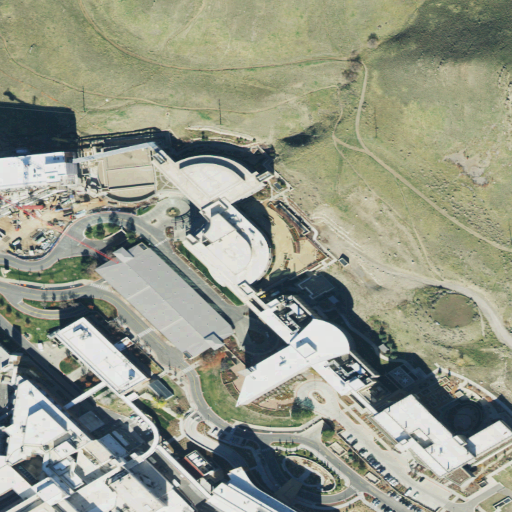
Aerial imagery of valley in Utah named Cephalopod Gulch containing grassland, medium intensity development, high intensity development, shrub, low intensity development, open development, and pasture